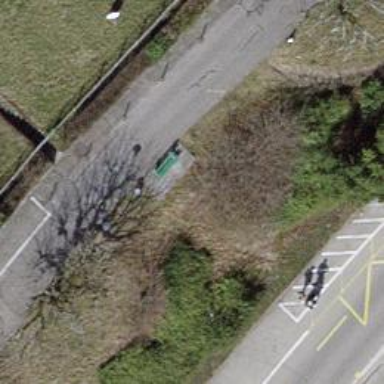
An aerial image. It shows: Bench.